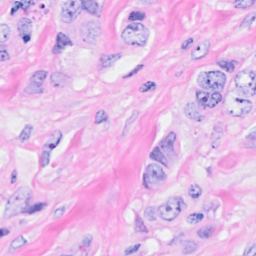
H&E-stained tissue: Breast